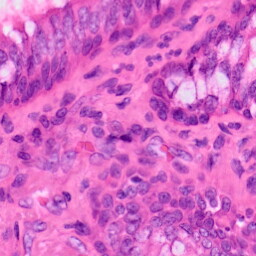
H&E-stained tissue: Lung